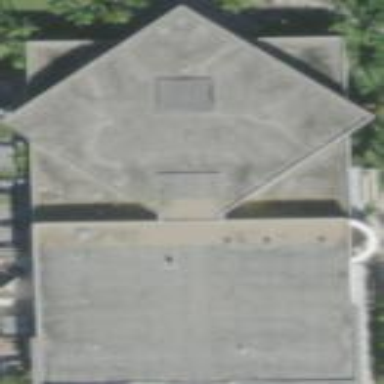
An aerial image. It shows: Courthouse building.